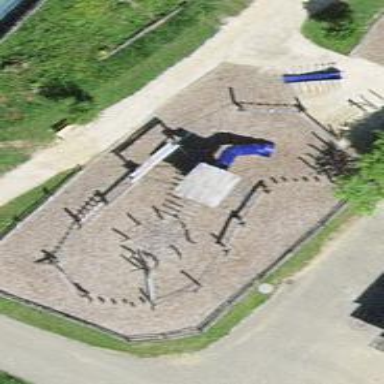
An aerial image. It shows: Playground area for leisure activities on the land.